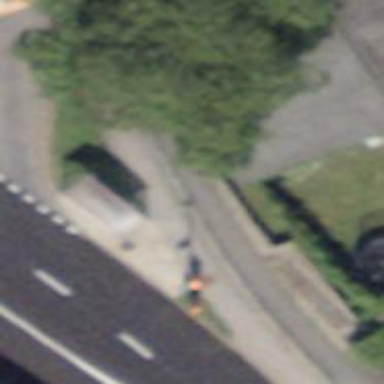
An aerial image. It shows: Bus stop with shelter. It is platform for public transport.